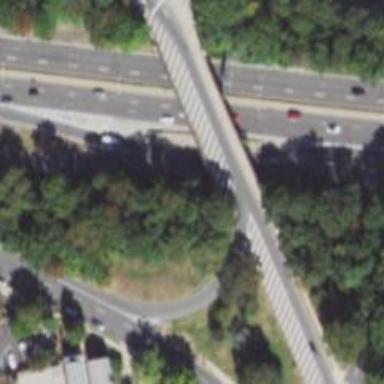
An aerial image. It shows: Primary link highway crossing bridge.